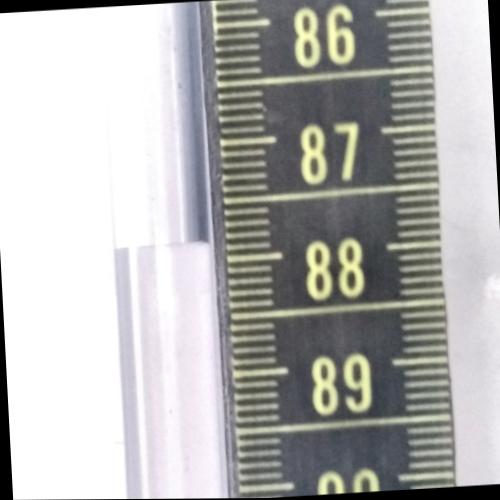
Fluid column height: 87.8 cm